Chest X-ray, PA view. Patient: 42 years old, sex F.
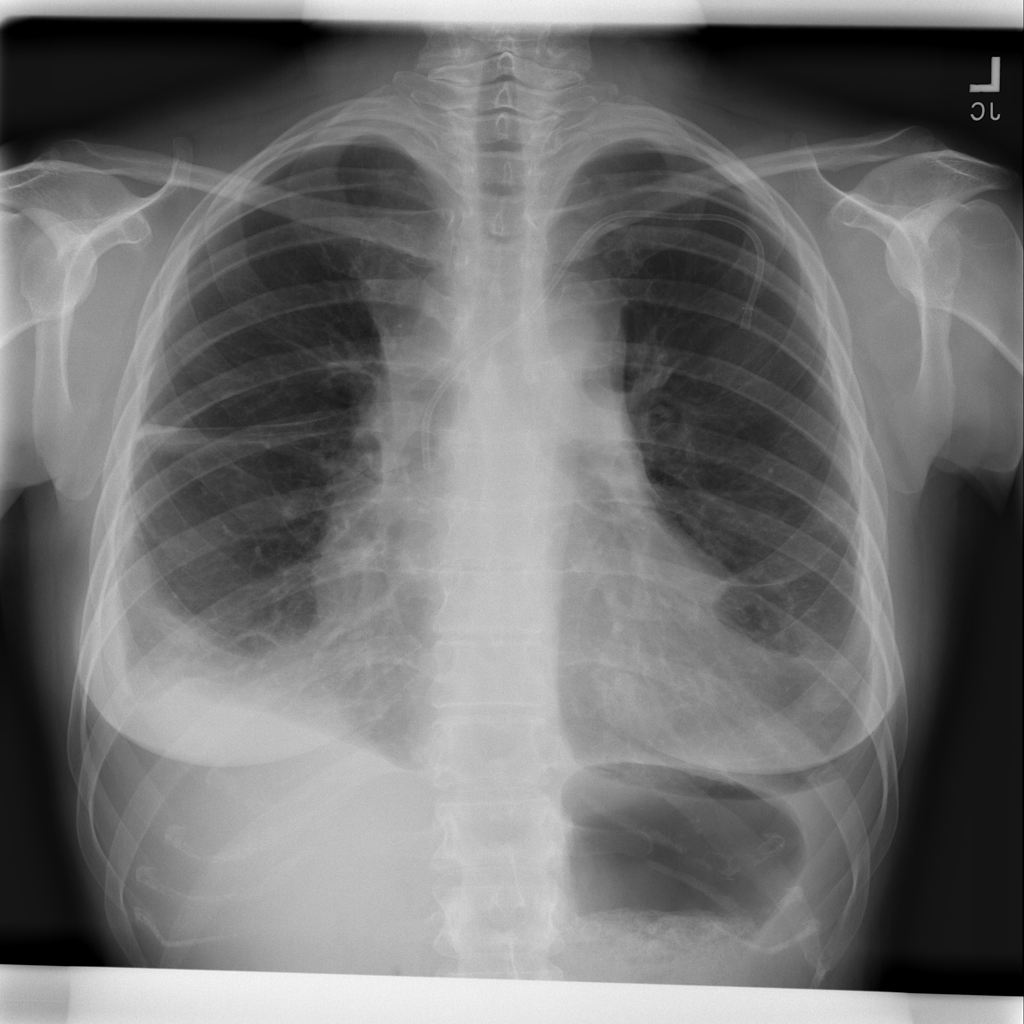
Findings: Effusion